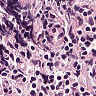
Metastatic tissue present: no